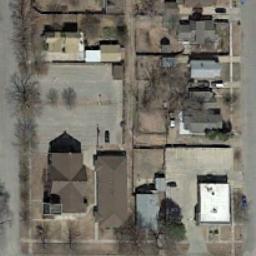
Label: medium_residential